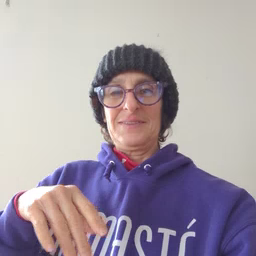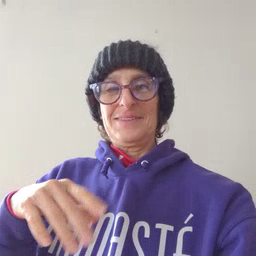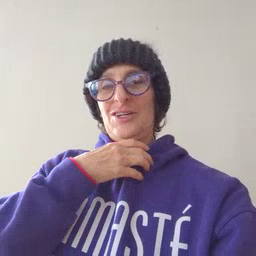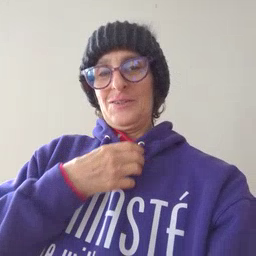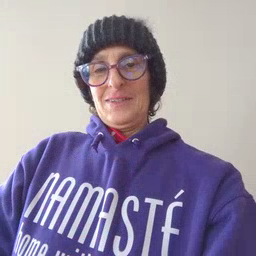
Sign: hungry